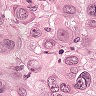
Metastatic tissue present: yes